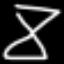
Label: hourglass